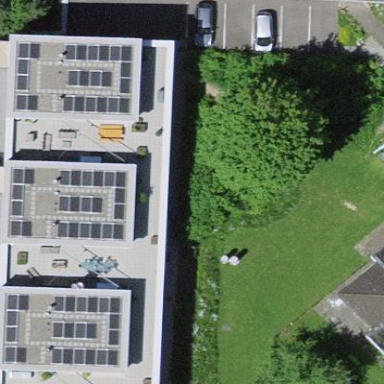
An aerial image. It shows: Dormitory building.